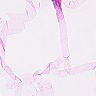
Metastatic tissue present: no